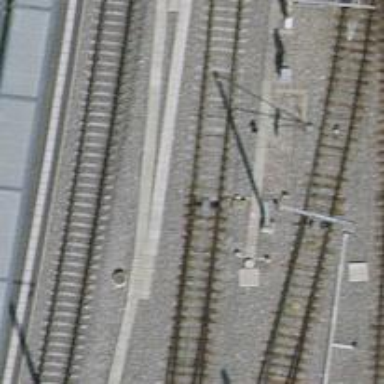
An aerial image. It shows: Single-track electrified railway yard with contact line electrification.